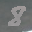
Label: 8